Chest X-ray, PA view. Patient: 53 years old, sex F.
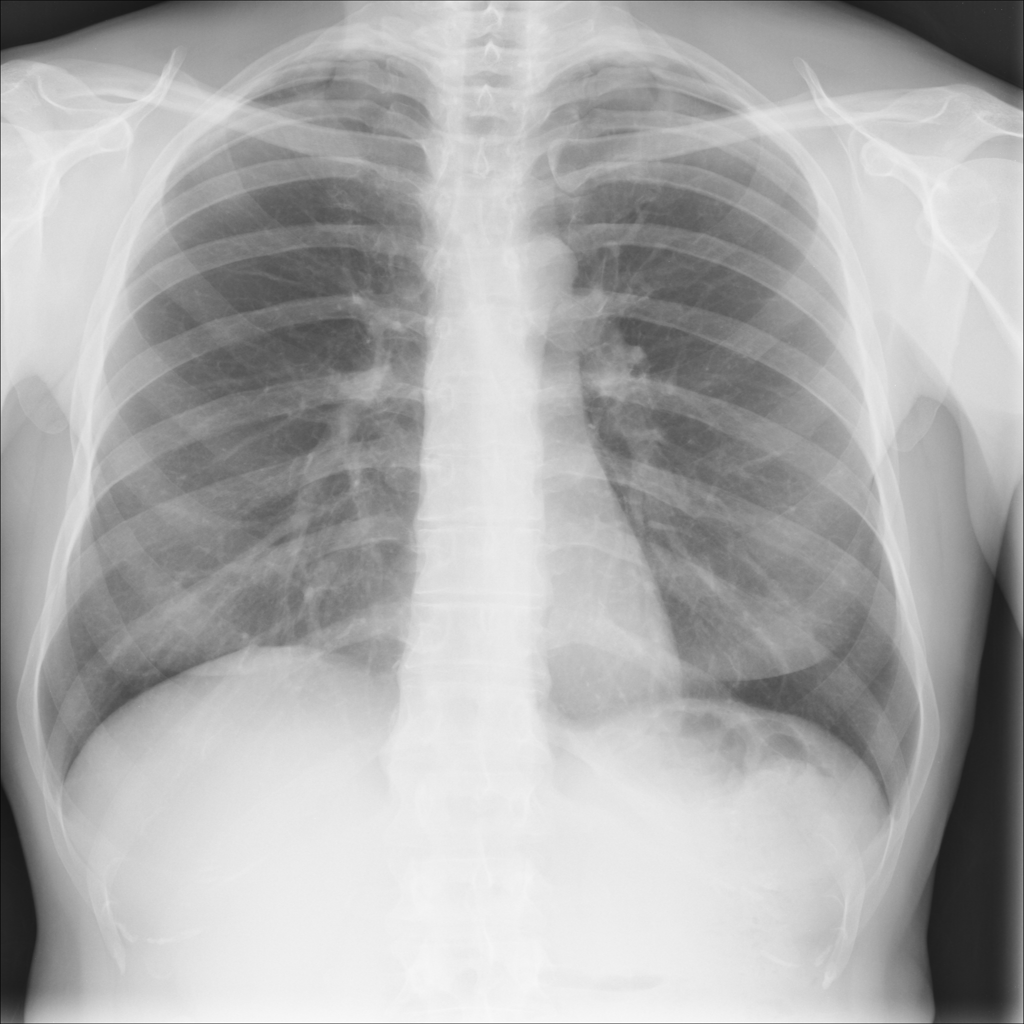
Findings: Pleural_Thickening